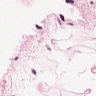
Metastatic tissue present: no